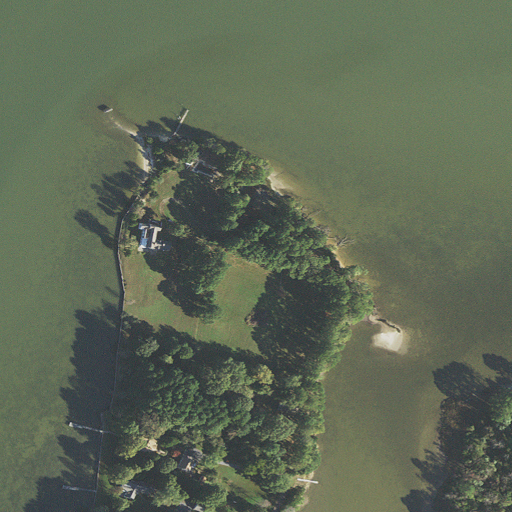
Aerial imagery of cape in Maryland named Little Neck Point containing open water, woody wetlands, mixed forest, evergreen forest, open development, low intensity development, herbaceous wetlands, pasture, and shrub